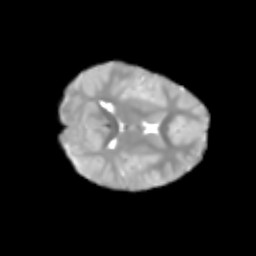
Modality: T2w
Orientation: axial
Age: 6
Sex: female
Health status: healthy